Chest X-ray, PA view. Patient: 69 years old, sex F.
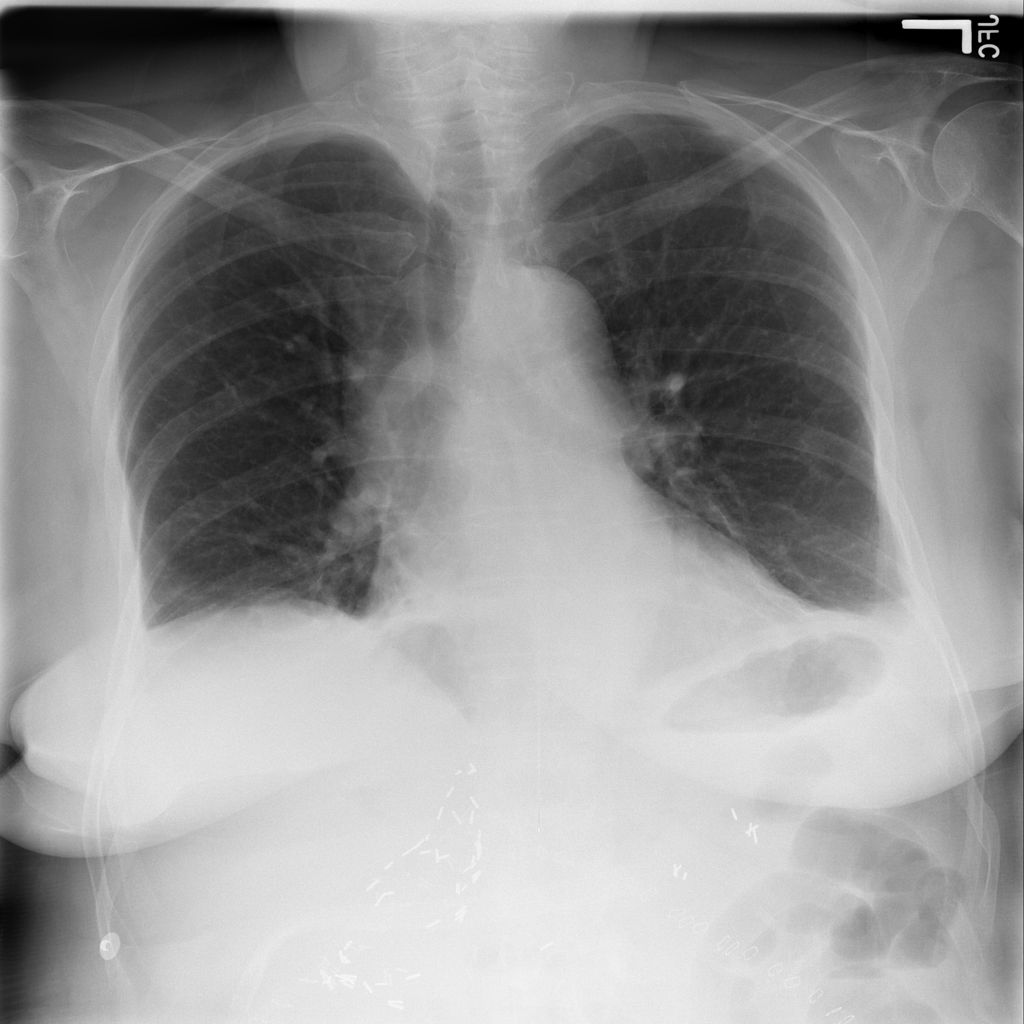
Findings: Atelectasis